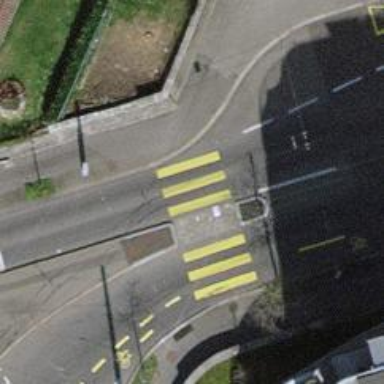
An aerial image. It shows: Traffic calming island.